Aerial crown-view tile of a tropical tree (Barro Colorado Island, Panama), acquired 20241216:
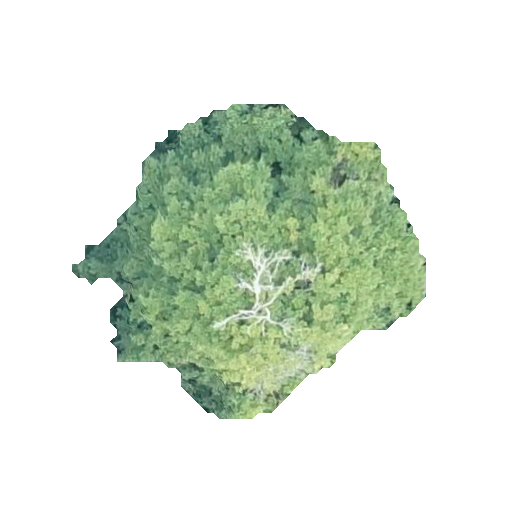
Species: Alseis blackiana
GBIF accepted scientific name: Alseis blackiana
Crown area: 102.407 m²